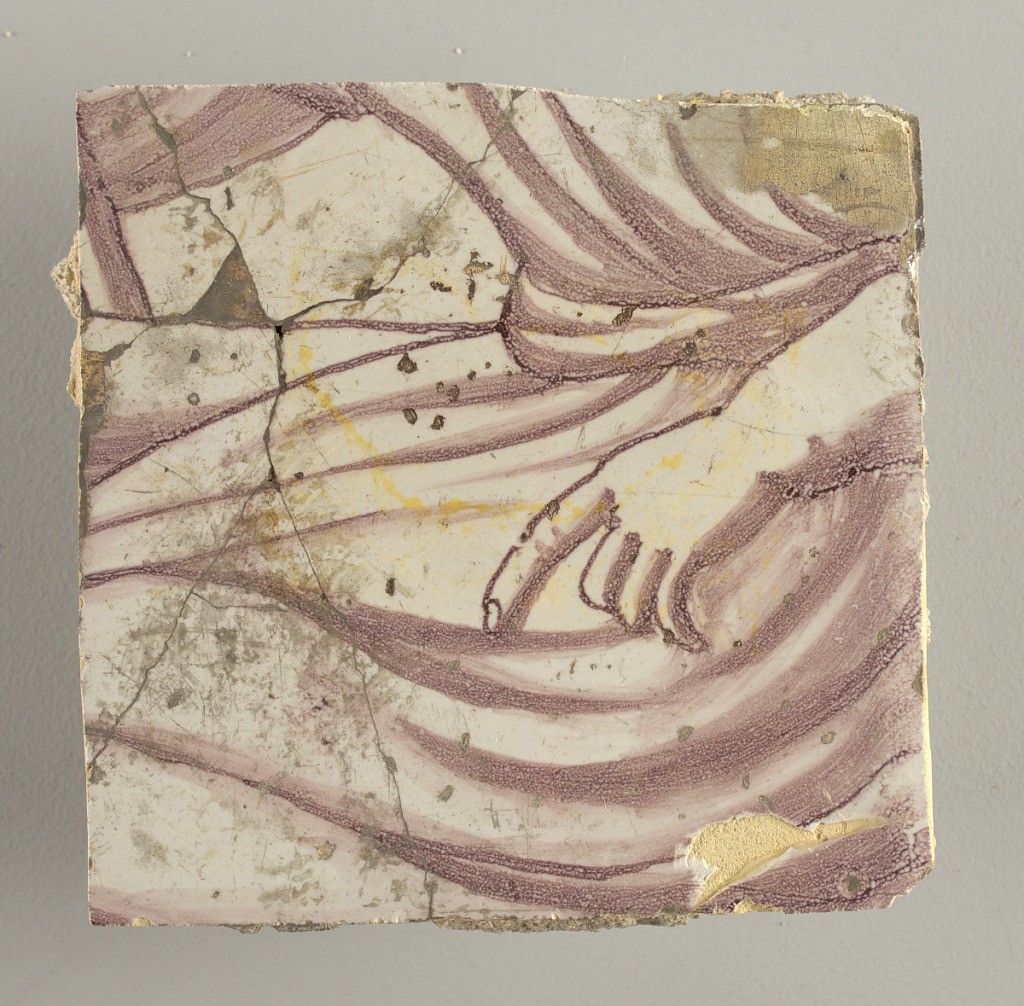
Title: Wall facing
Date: ca. 1725
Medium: Tin-glazed earthenware, underglaze
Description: Horizontal rectangle.  Thirty-seven tiles wide and twenty-one high with opening for door or window nineteen and one-half tiles high and twelve wide.  To left and right of opening, centered canopy above. Left, woman representing Hope, right, a sculputure urn.  Centered above opening, a mascaron.  Arabesque design of foliage.